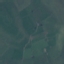
Land use / land cover: Pasture